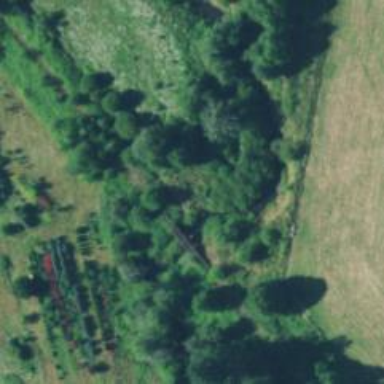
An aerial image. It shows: Disused railway bridge.